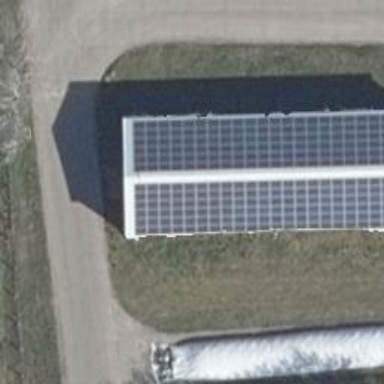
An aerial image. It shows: Solar photovoltaic panel generator on farm auxiliary building. The small installation generates electricity from solar energy.